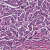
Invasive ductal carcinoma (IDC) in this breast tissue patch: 1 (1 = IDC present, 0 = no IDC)